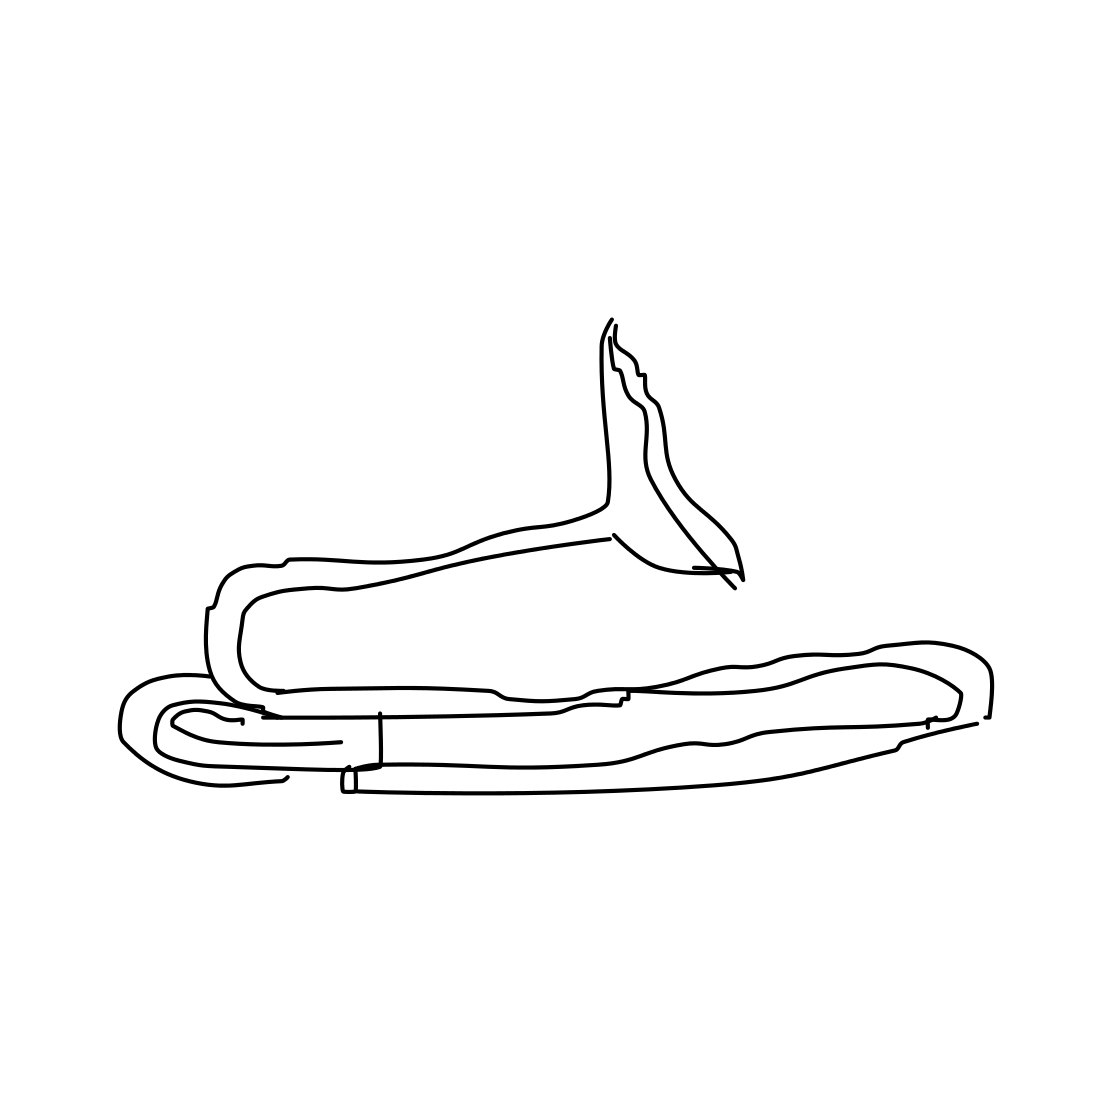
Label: trombone